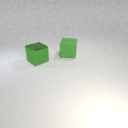
large green metal cube to the left of large green rubber cube